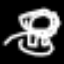
Label: donut